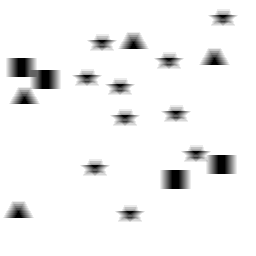
Squares: 4
Triangles: 4
Stars: 10
Total shapes: 18